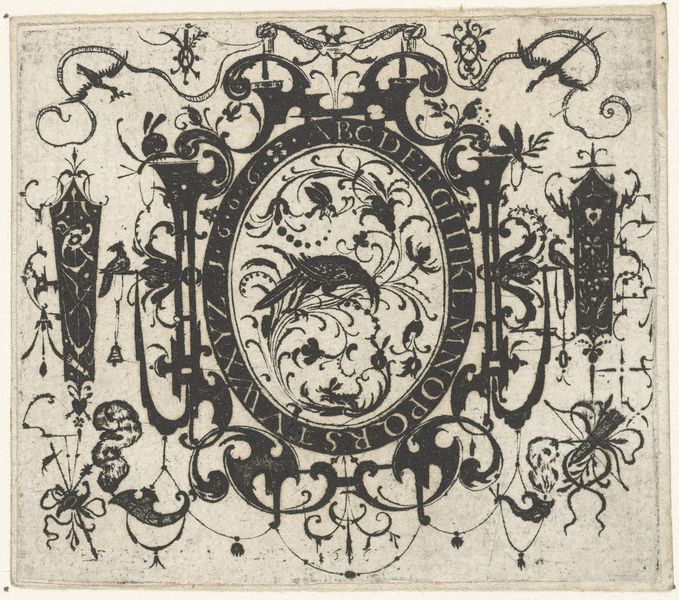
Titel: Ovale cartouche met het alfabet in wit in een zwarte rand
Künstler: Esaias van Hulsen
Standort: Amsterdam
Institution: Rijksmuseum
Schlagwörter: white, black, dark, decorative, flowers, pattern, print, ribbon, drawing, black and white, ornament, bird, illustration, birds, wings, letters, flag, banners, flags, design, ink, coat of arms, crest, floral, page, wing, latin, swirls, vine, vines, ring, words, banner, printed, heart, bell, motto, crow, logo, alphabet, bells, hearts, litograph, bird black, 복잡한 무늬가 그려져있다., 새무늬가 있다., 가운데 큰 원형이 있다., 원형 테두리에 알파벳이 적혀있다., brds